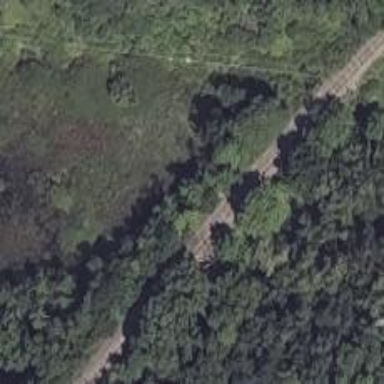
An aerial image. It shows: Railway spur service.